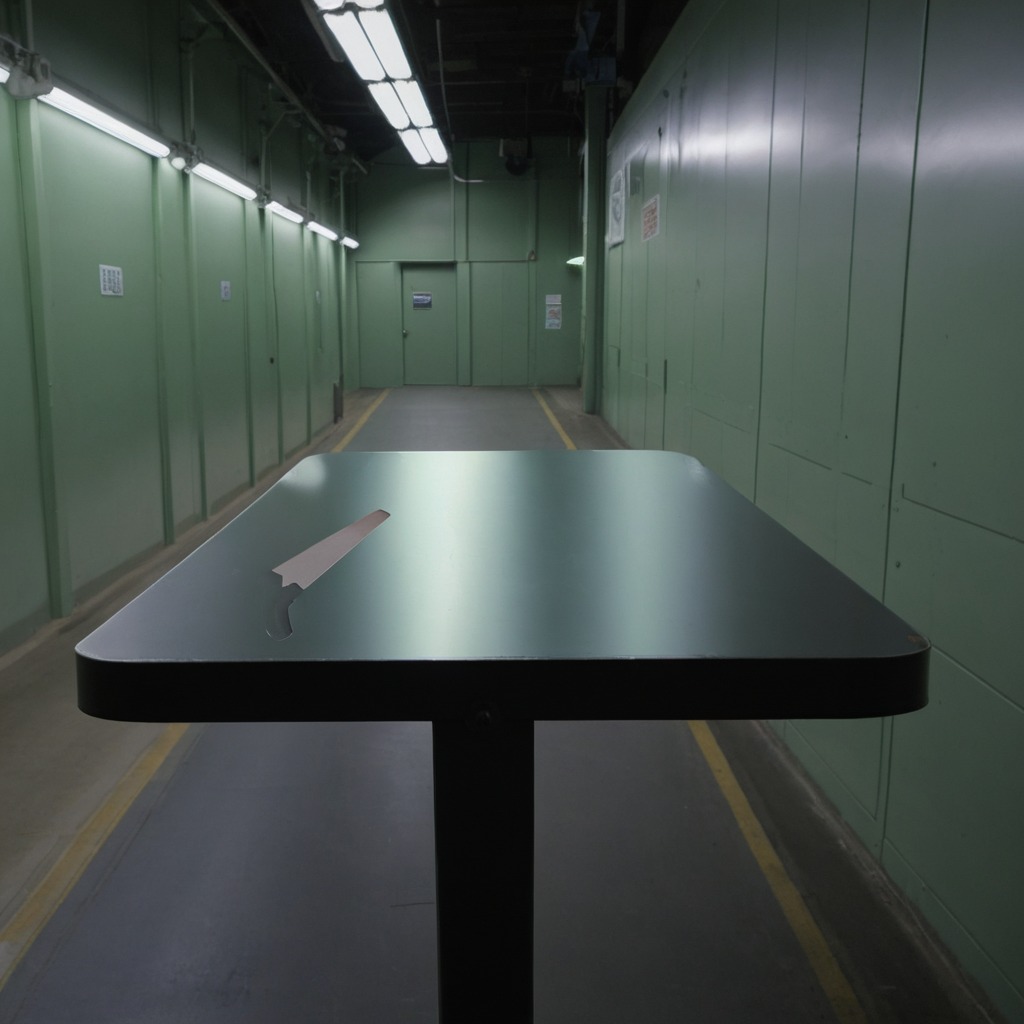
A metal saw is lying on the table in a railway signal maintenance room.